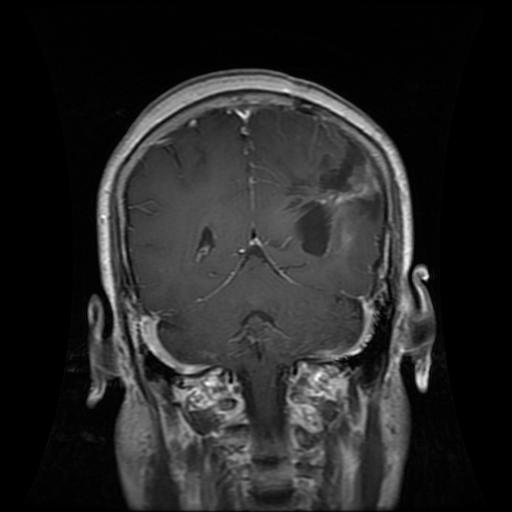
Label: glioma